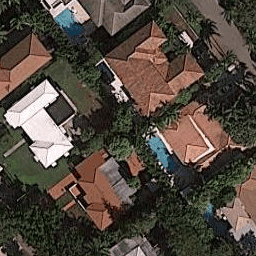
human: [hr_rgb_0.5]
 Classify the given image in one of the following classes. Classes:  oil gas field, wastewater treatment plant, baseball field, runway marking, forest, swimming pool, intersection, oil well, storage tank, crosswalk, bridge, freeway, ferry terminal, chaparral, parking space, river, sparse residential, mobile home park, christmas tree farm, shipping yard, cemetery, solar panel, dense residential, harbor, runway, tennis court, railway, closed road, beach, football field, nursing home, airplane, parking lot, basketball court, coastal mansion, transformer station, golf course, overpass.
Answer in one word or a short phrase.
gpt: coastal mansion